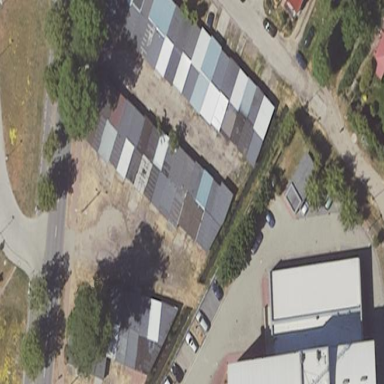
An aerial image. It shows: Garages as the designated land use.